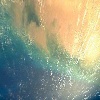
Label: water